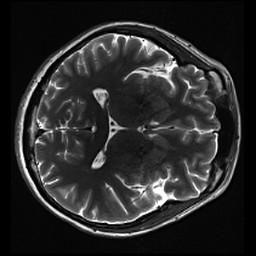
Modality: inplaneT2
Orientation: axial